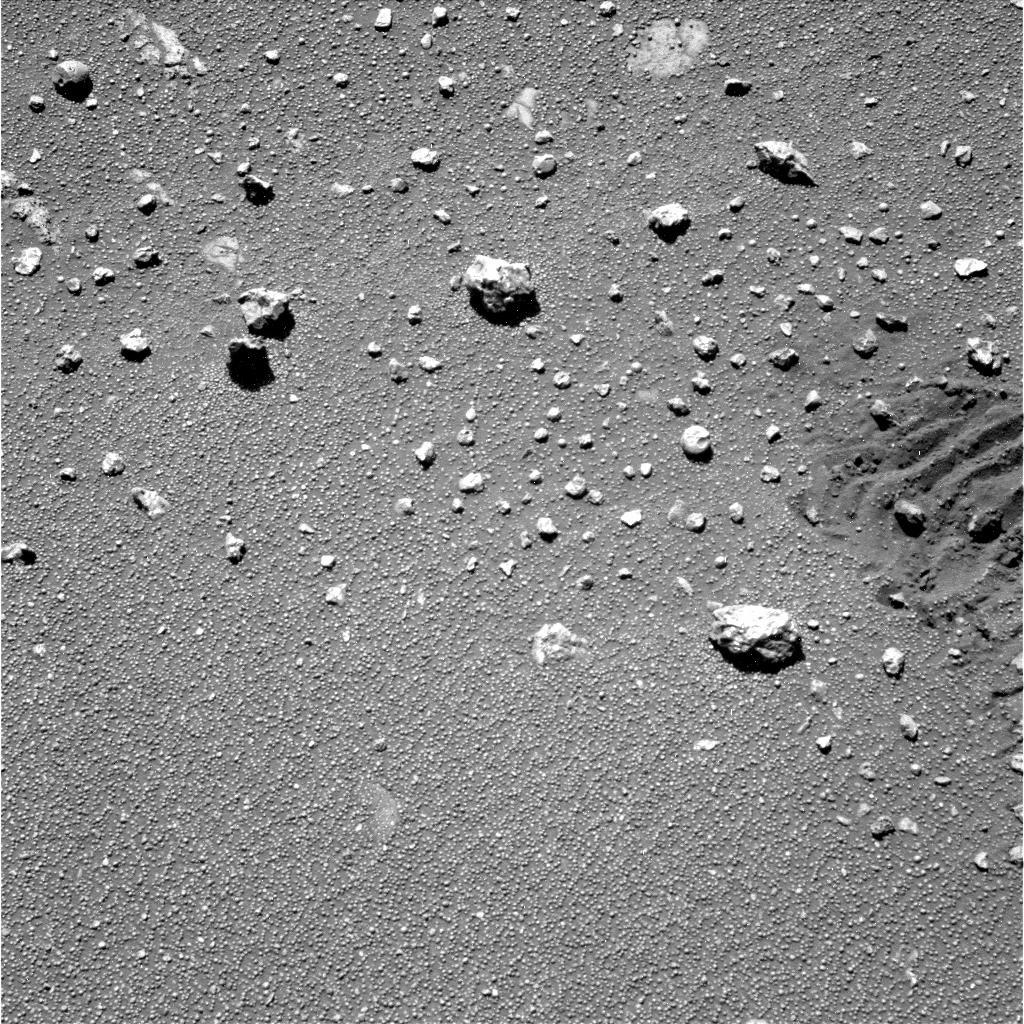
Terrain classes present: Bedrock, Gravel / Sand / Soil, Rock, Shadow, Track